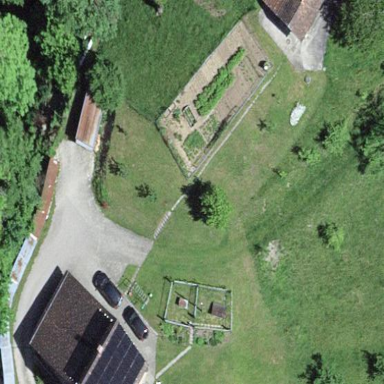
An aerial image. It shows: Farmyard in rural farm setting.